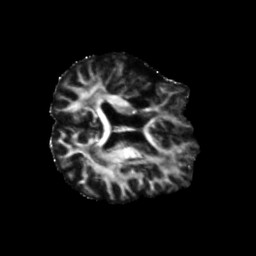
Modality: FA
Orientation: axial
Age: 74
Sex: male
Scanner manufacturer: siemens
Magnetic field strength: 3 T
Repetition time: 5.47 s
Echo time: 0.0854 s